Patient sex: F
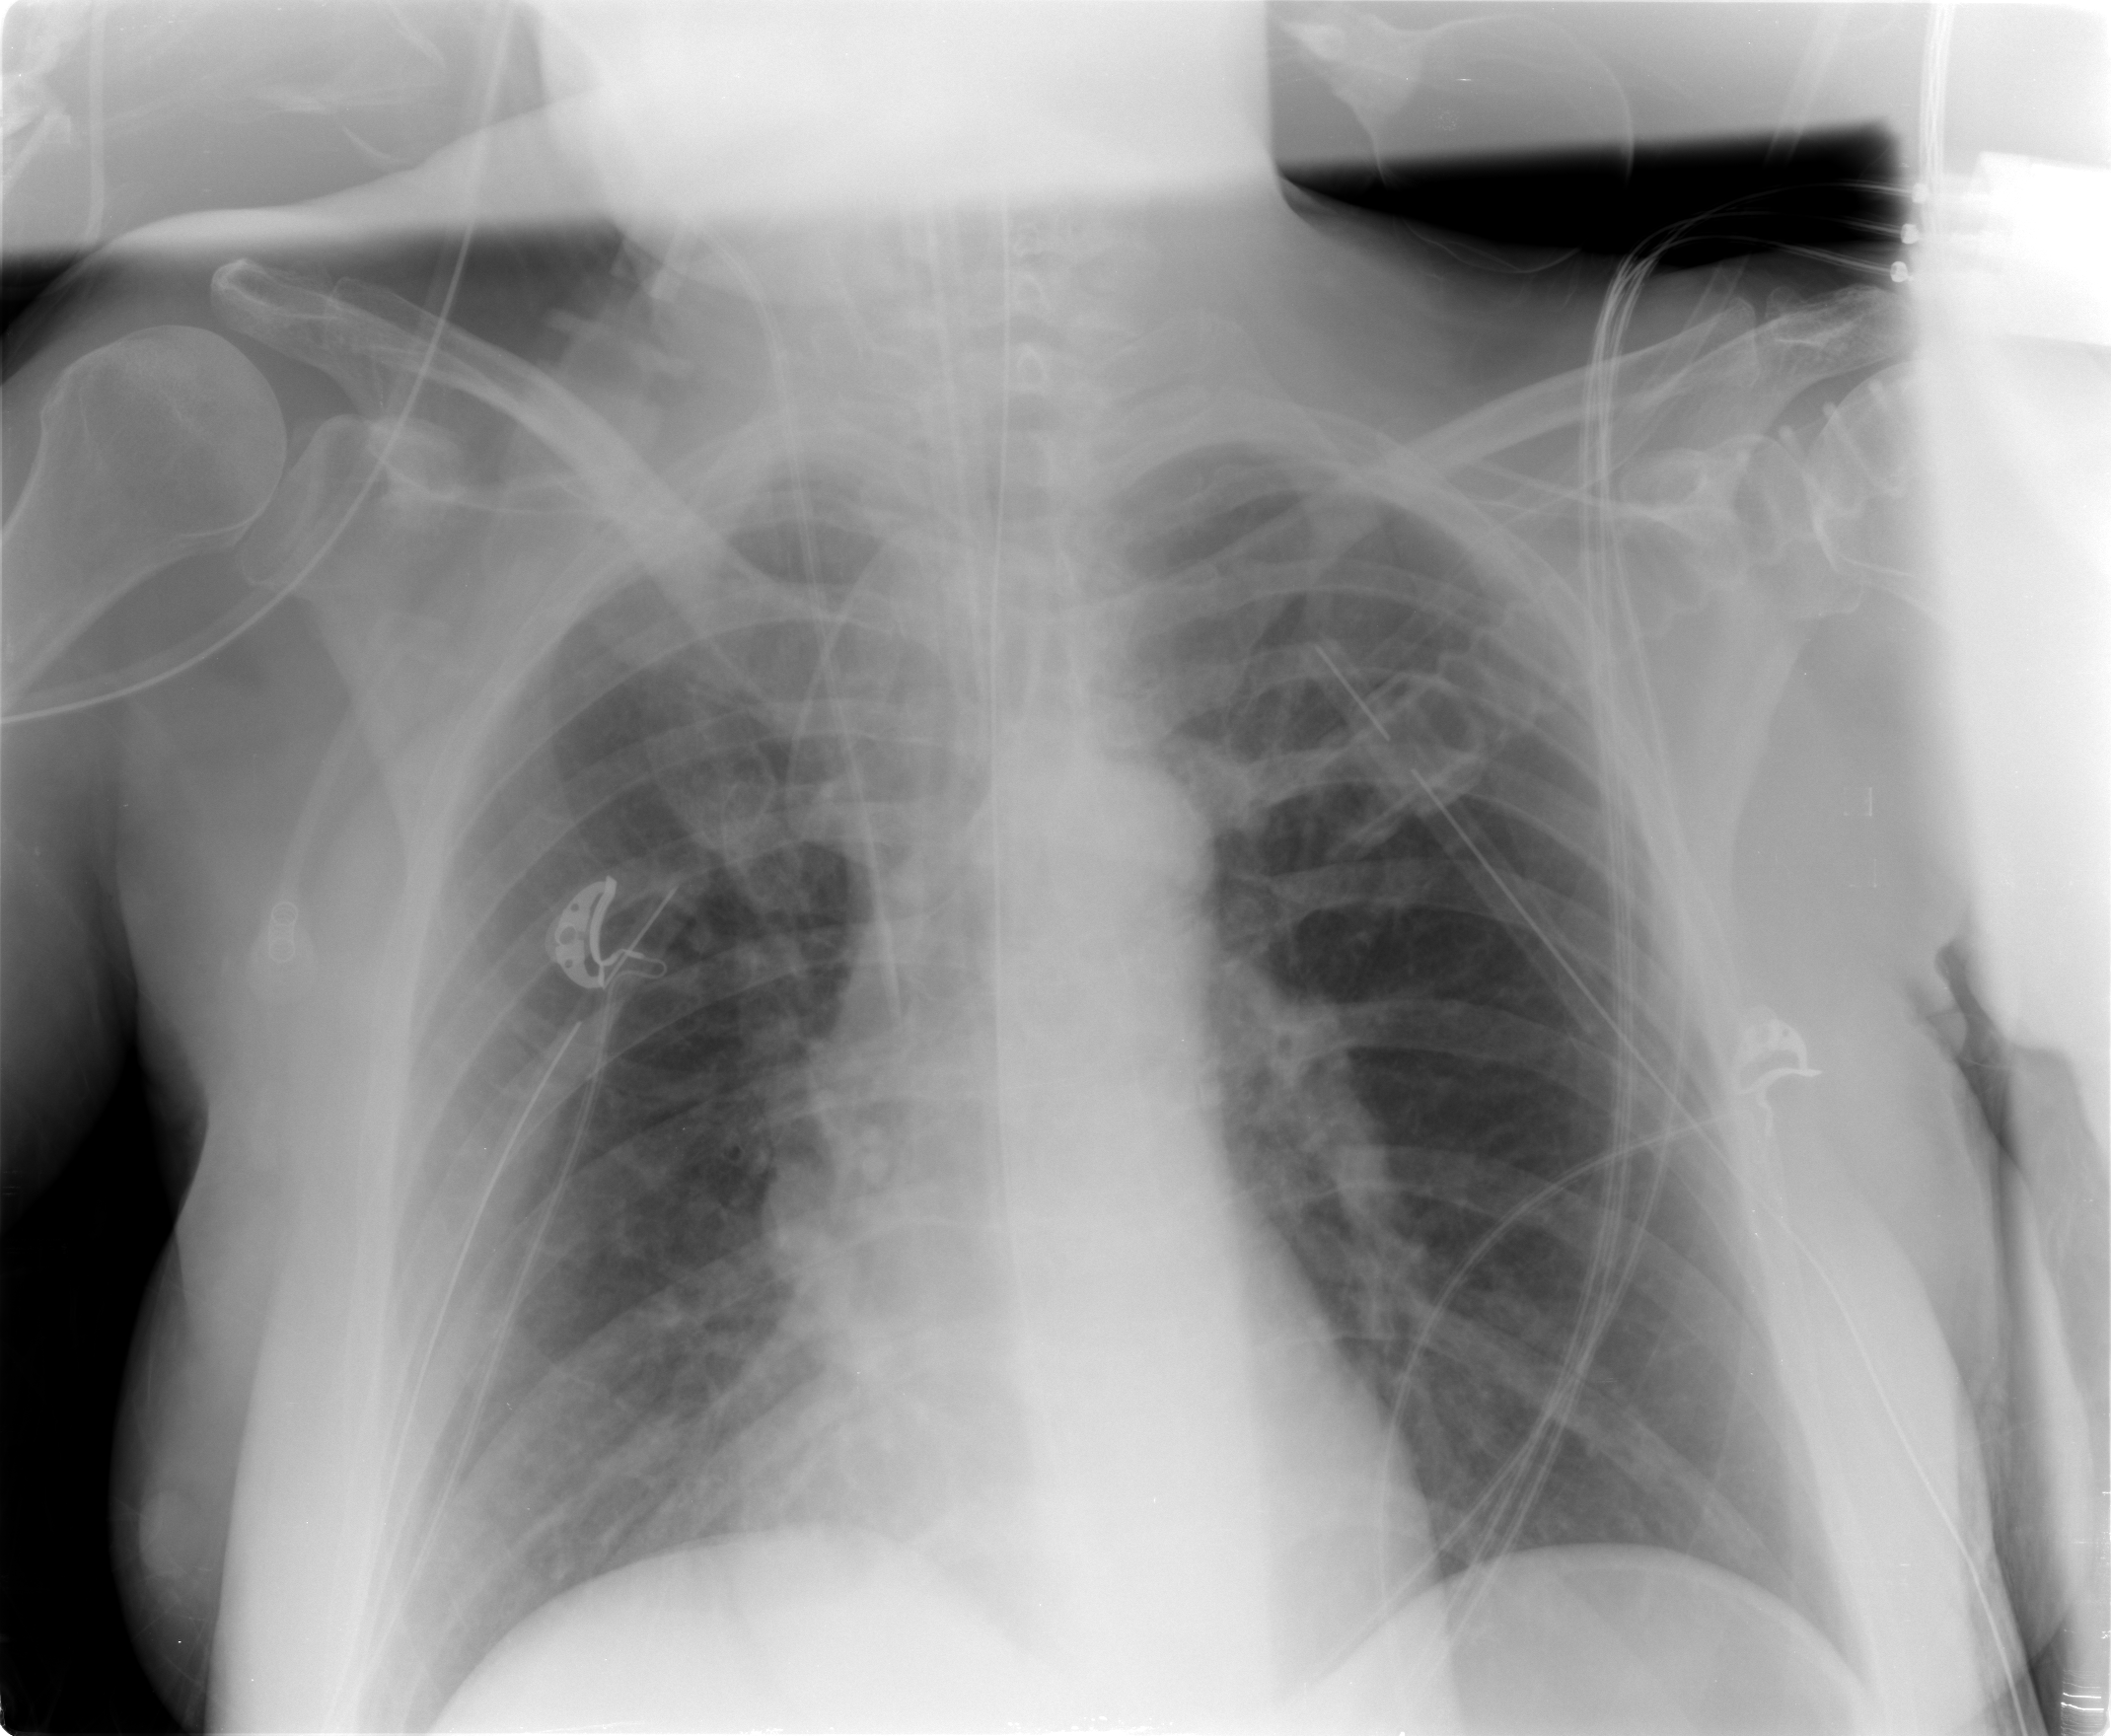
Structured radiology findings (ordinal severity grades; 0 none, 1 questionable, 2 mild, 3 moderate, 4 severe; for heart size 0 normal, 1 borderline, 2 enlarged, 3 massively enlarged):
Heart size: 0
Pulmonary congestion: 2
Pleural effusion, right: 2
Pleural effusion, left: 0
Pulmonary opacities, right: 2
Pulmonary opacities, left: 1
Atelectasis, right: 2
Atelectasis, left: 2